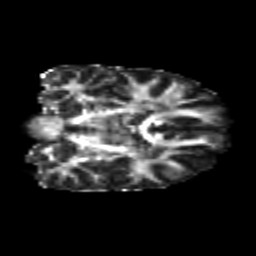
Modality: FA
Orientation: coronal
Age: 25
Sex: female
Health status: healthy
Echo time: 0.074 s